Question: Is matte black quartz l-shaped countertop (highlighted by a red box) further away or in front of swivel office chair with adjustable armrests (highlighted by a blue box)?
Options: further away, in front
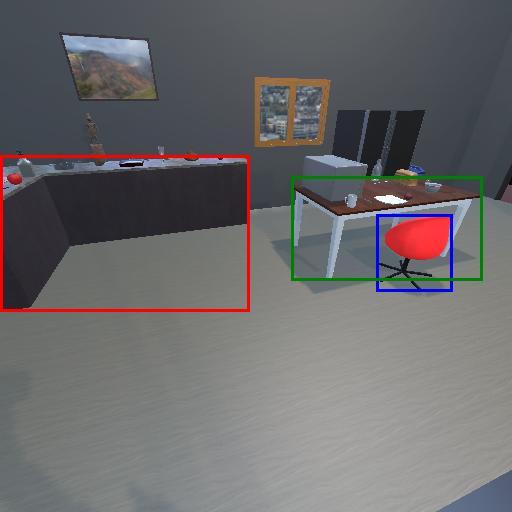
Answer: further away